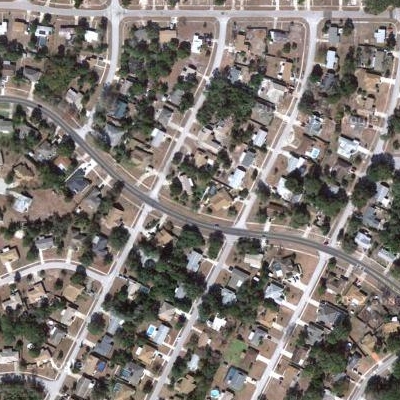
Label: Resident